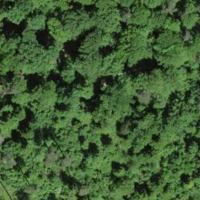
EUNIS habitat code: 41
Species observed at this site:
Cardamine heptaphylla